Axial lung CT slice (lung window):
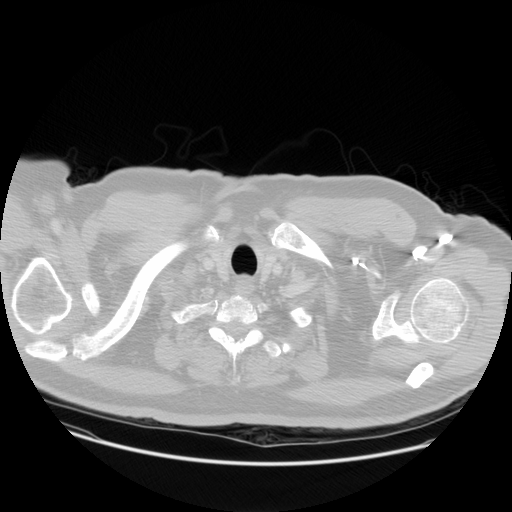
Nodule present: no